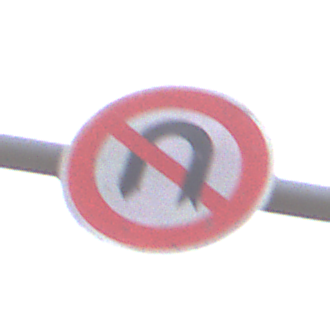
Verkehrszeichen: VerbotWenden
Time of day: Midday
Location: Outdoor (Suburban)
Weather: Overcast
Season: NotSpecified
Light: Natural